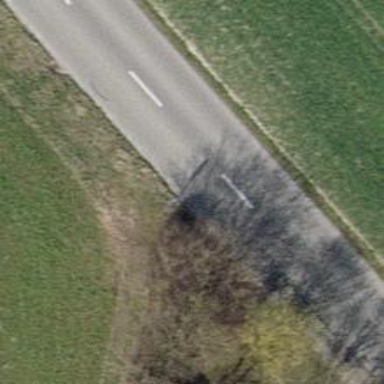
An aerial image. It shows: Hedge barrier.